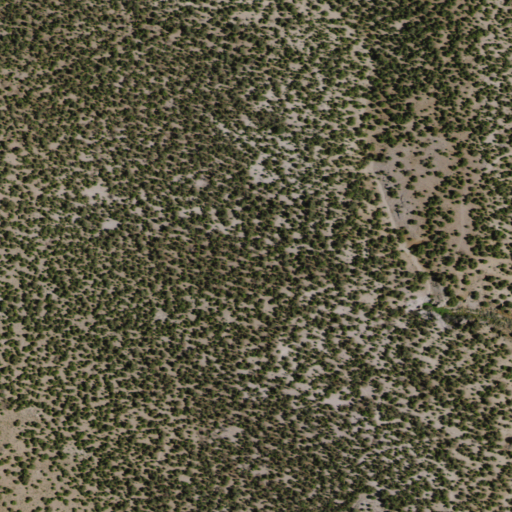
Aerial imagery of depression(s) in Nevada named Morgan Basin containing evergreen forest and shrub